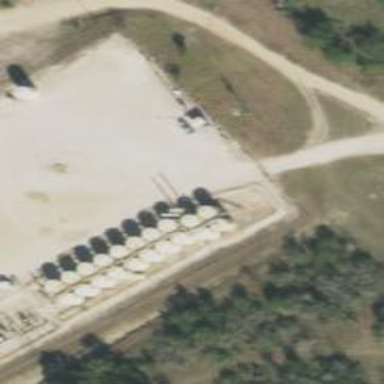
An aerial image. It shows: Storage tank that is man-made.